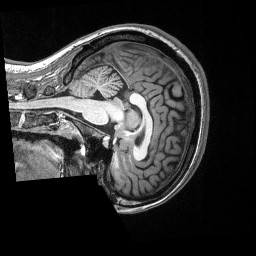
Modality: T1w
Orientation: sagittal
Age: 30
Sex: female